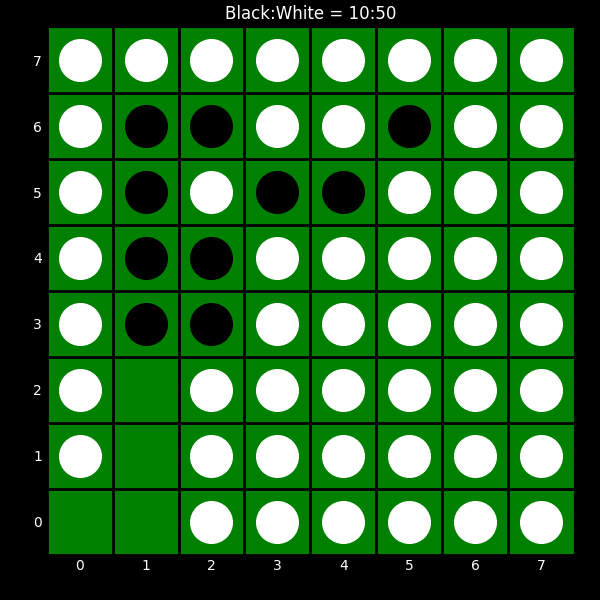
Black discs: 10
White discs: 50